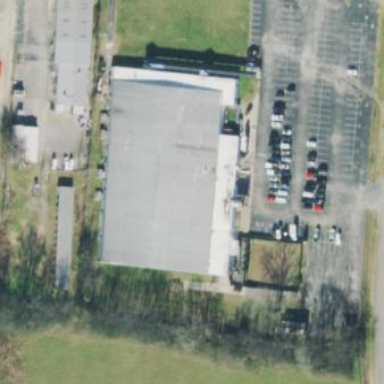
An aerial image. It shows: Building housing bowling alley.